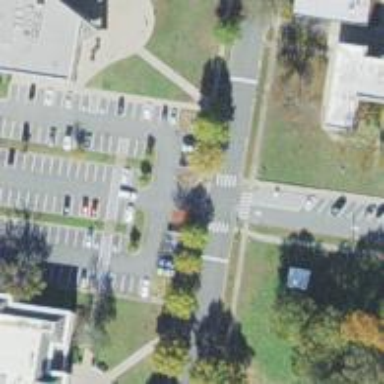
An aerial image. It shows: Marked asphalt footway with zebra crossing.